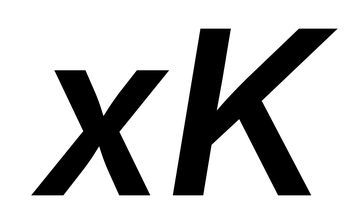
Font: Inter-Italic_SemiBold_Italic